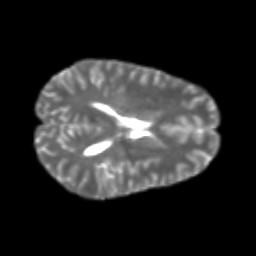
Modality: T2w
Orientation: axial
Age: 22
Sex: female
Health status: healthy
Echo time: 0.074 s